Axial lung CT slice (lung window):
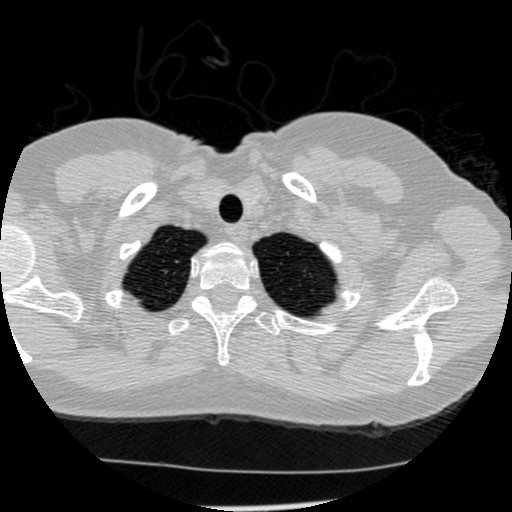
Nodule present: no